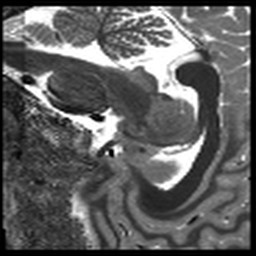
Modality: T1map
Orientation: sagittal
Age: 22
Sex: female